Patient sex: M
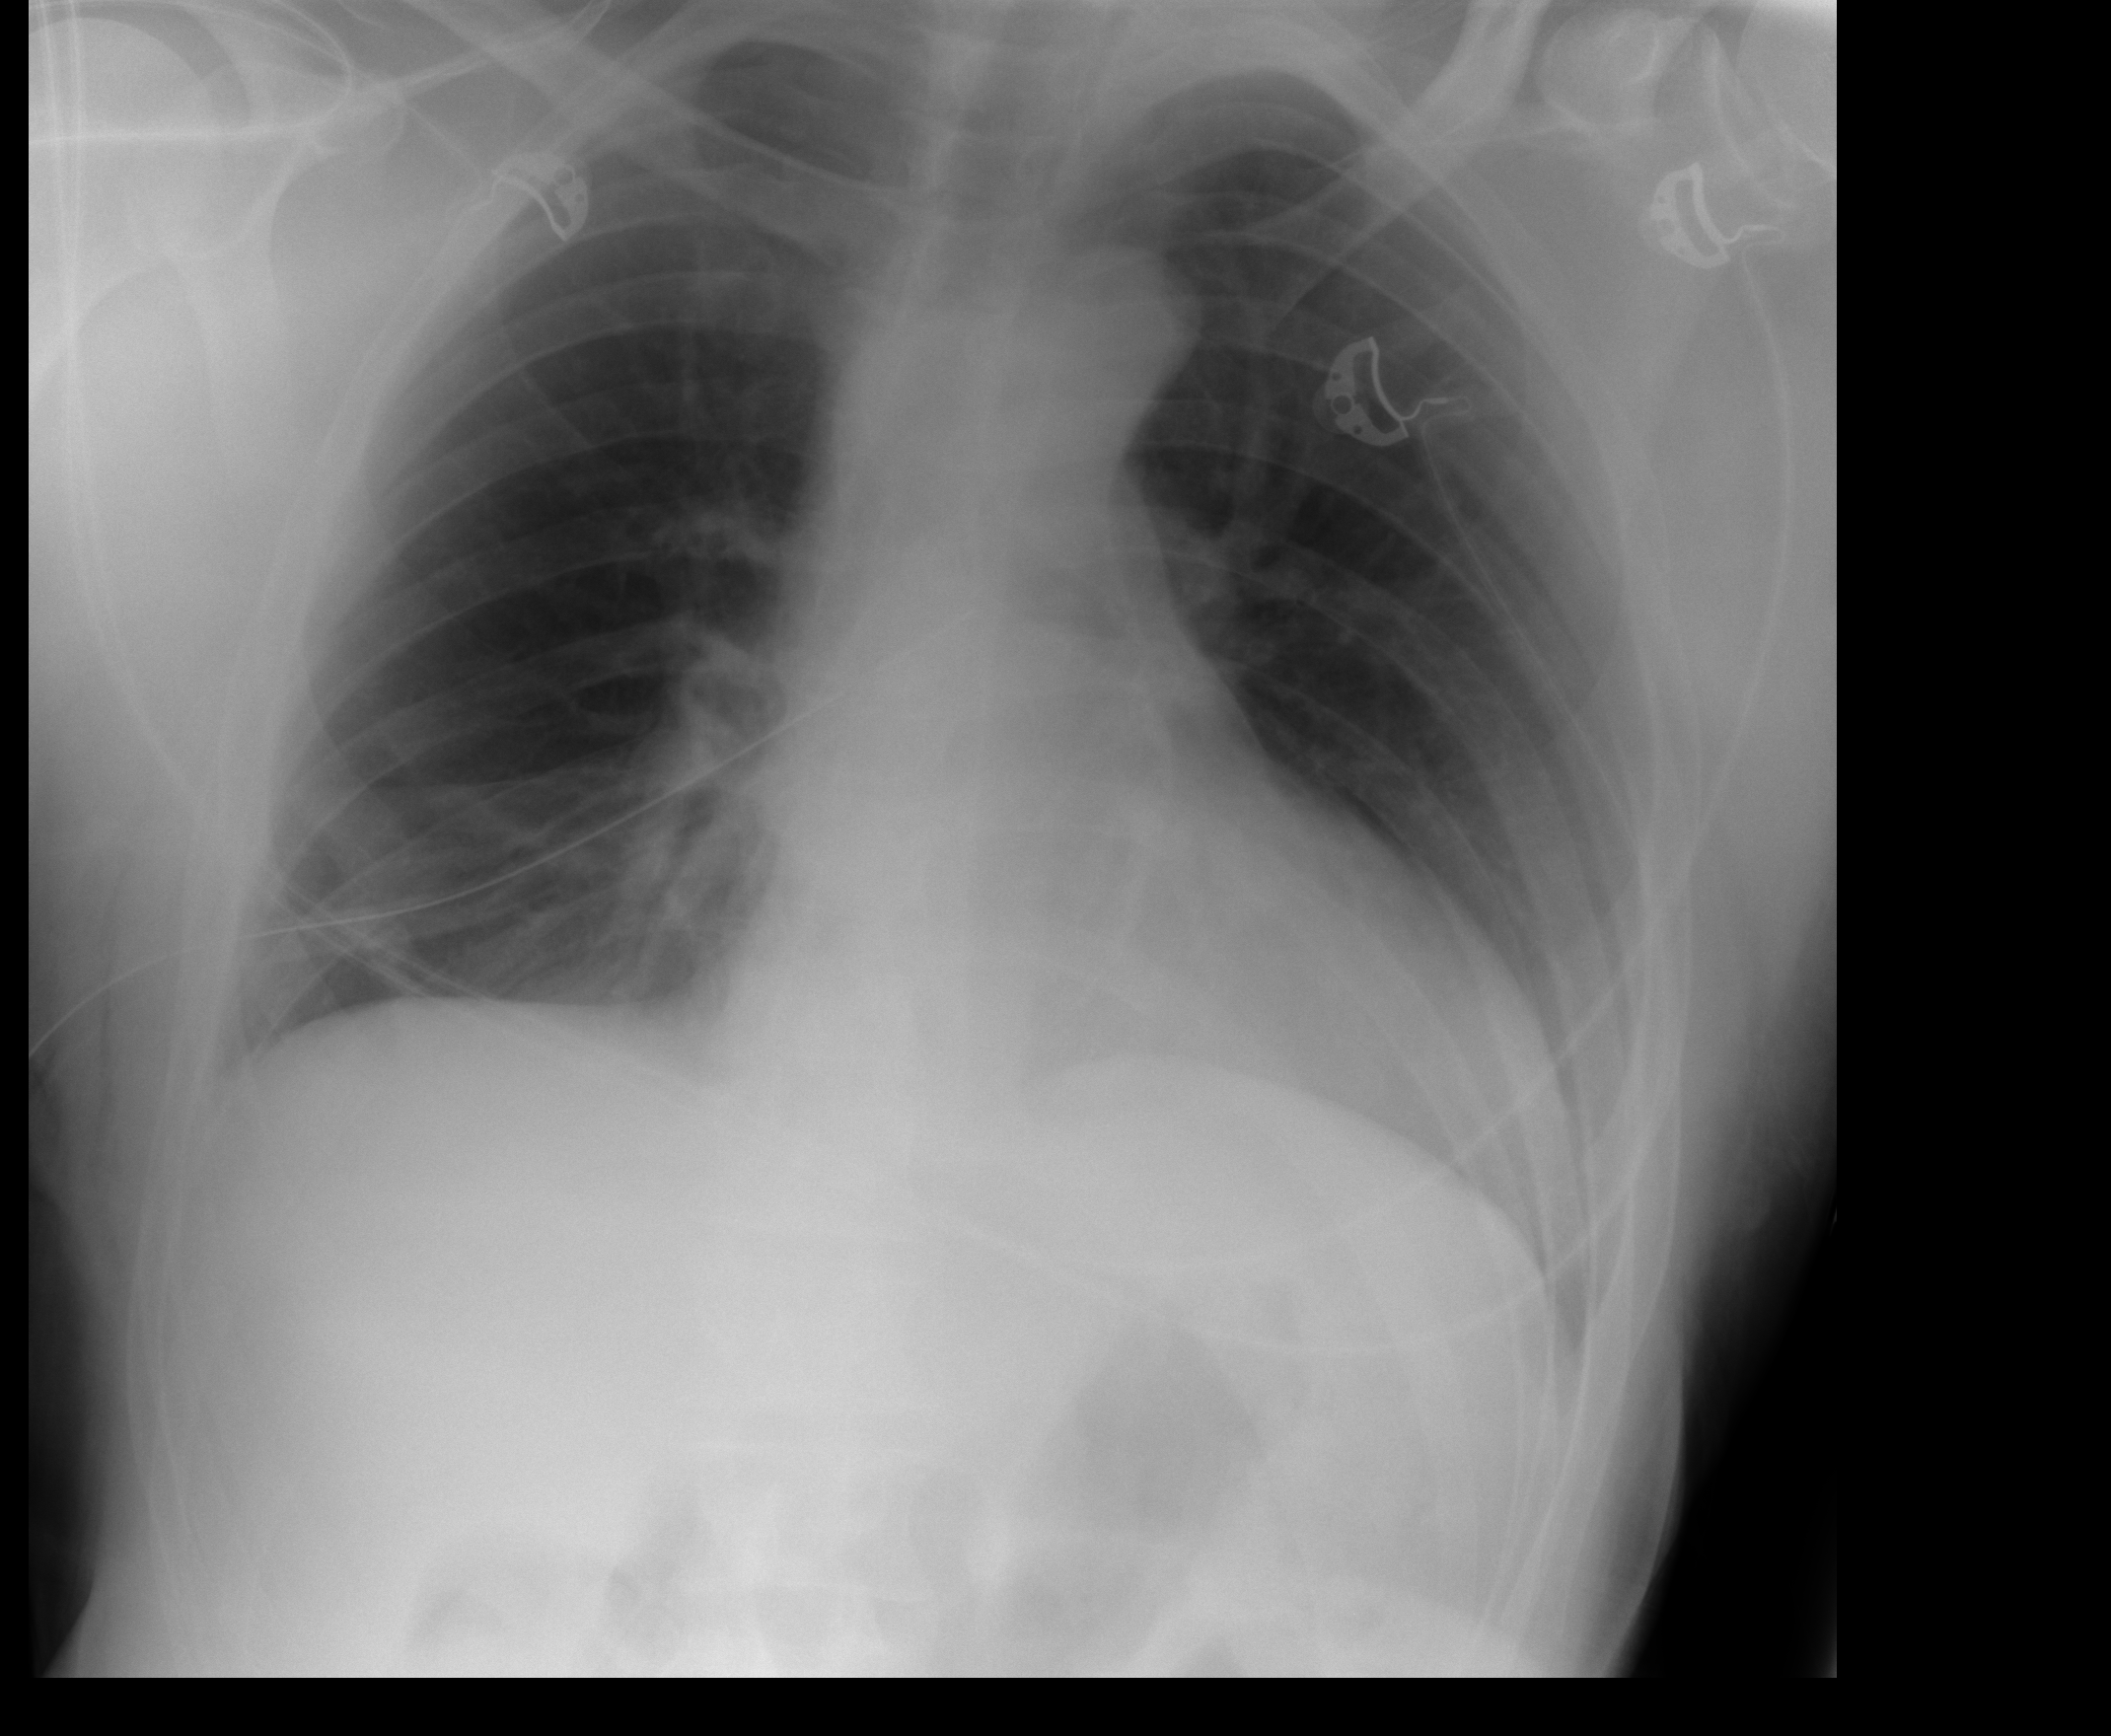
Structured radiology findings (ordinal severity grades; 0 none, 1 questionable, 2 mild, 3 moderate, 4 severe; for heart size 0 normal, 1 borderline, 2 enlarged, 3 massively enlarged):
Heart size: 1
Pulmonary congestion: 0
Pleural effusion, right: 0
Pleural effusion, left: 0
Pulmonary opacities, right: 0
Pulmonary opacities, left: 0
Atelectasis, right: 2
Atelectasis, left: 2